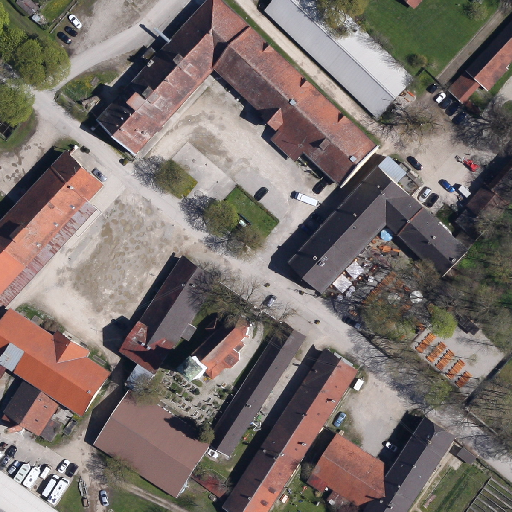
Referring expression: road